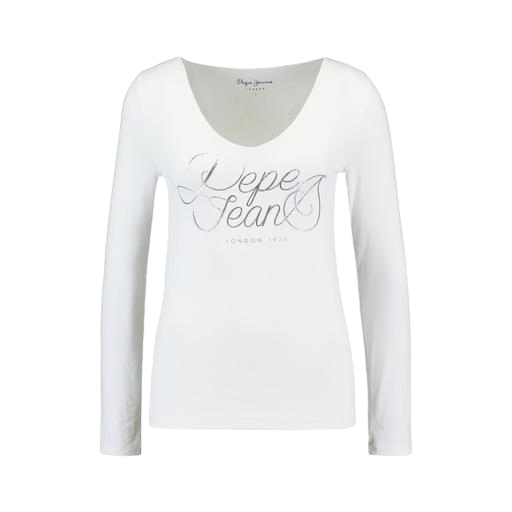
white long sleeve logo t-shirt, white long-sleeve top, longsleeve t-shirt, white background